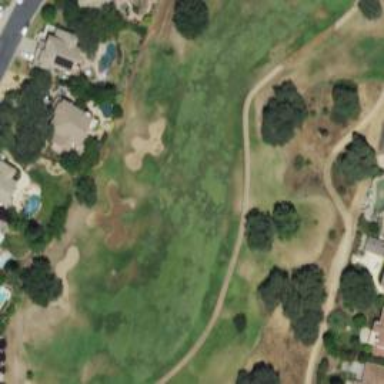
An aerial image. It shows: View of golf hole.